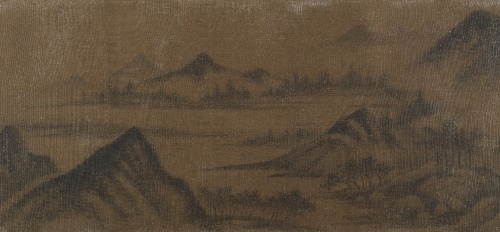
Title: 清　佚名　米芾(僞款)　雲山圖　卷|Mountain Landscape
Artist: Unidentified artist|Mi Fu
Artist bio: |Chinese, 1051–1107
Object type: Handscroll
Classification: Paintings
Medium: Handscroll; ink on silk
Culture: China
Period: Qing dynasty (?) (1644–1911)
Dimensions: 13 1/4 x 110 3/16 in. (33.7 x 279.9 cm)
Department: Asian Art
Credit line: From the Collection of A. W. Bahr, Purchase, Fletcher Fund, 1947
Accession year: 1947
Repository: Metropolitan Museum of Art, New York, NY
Tags: Mountains|Landscapes